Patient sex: M
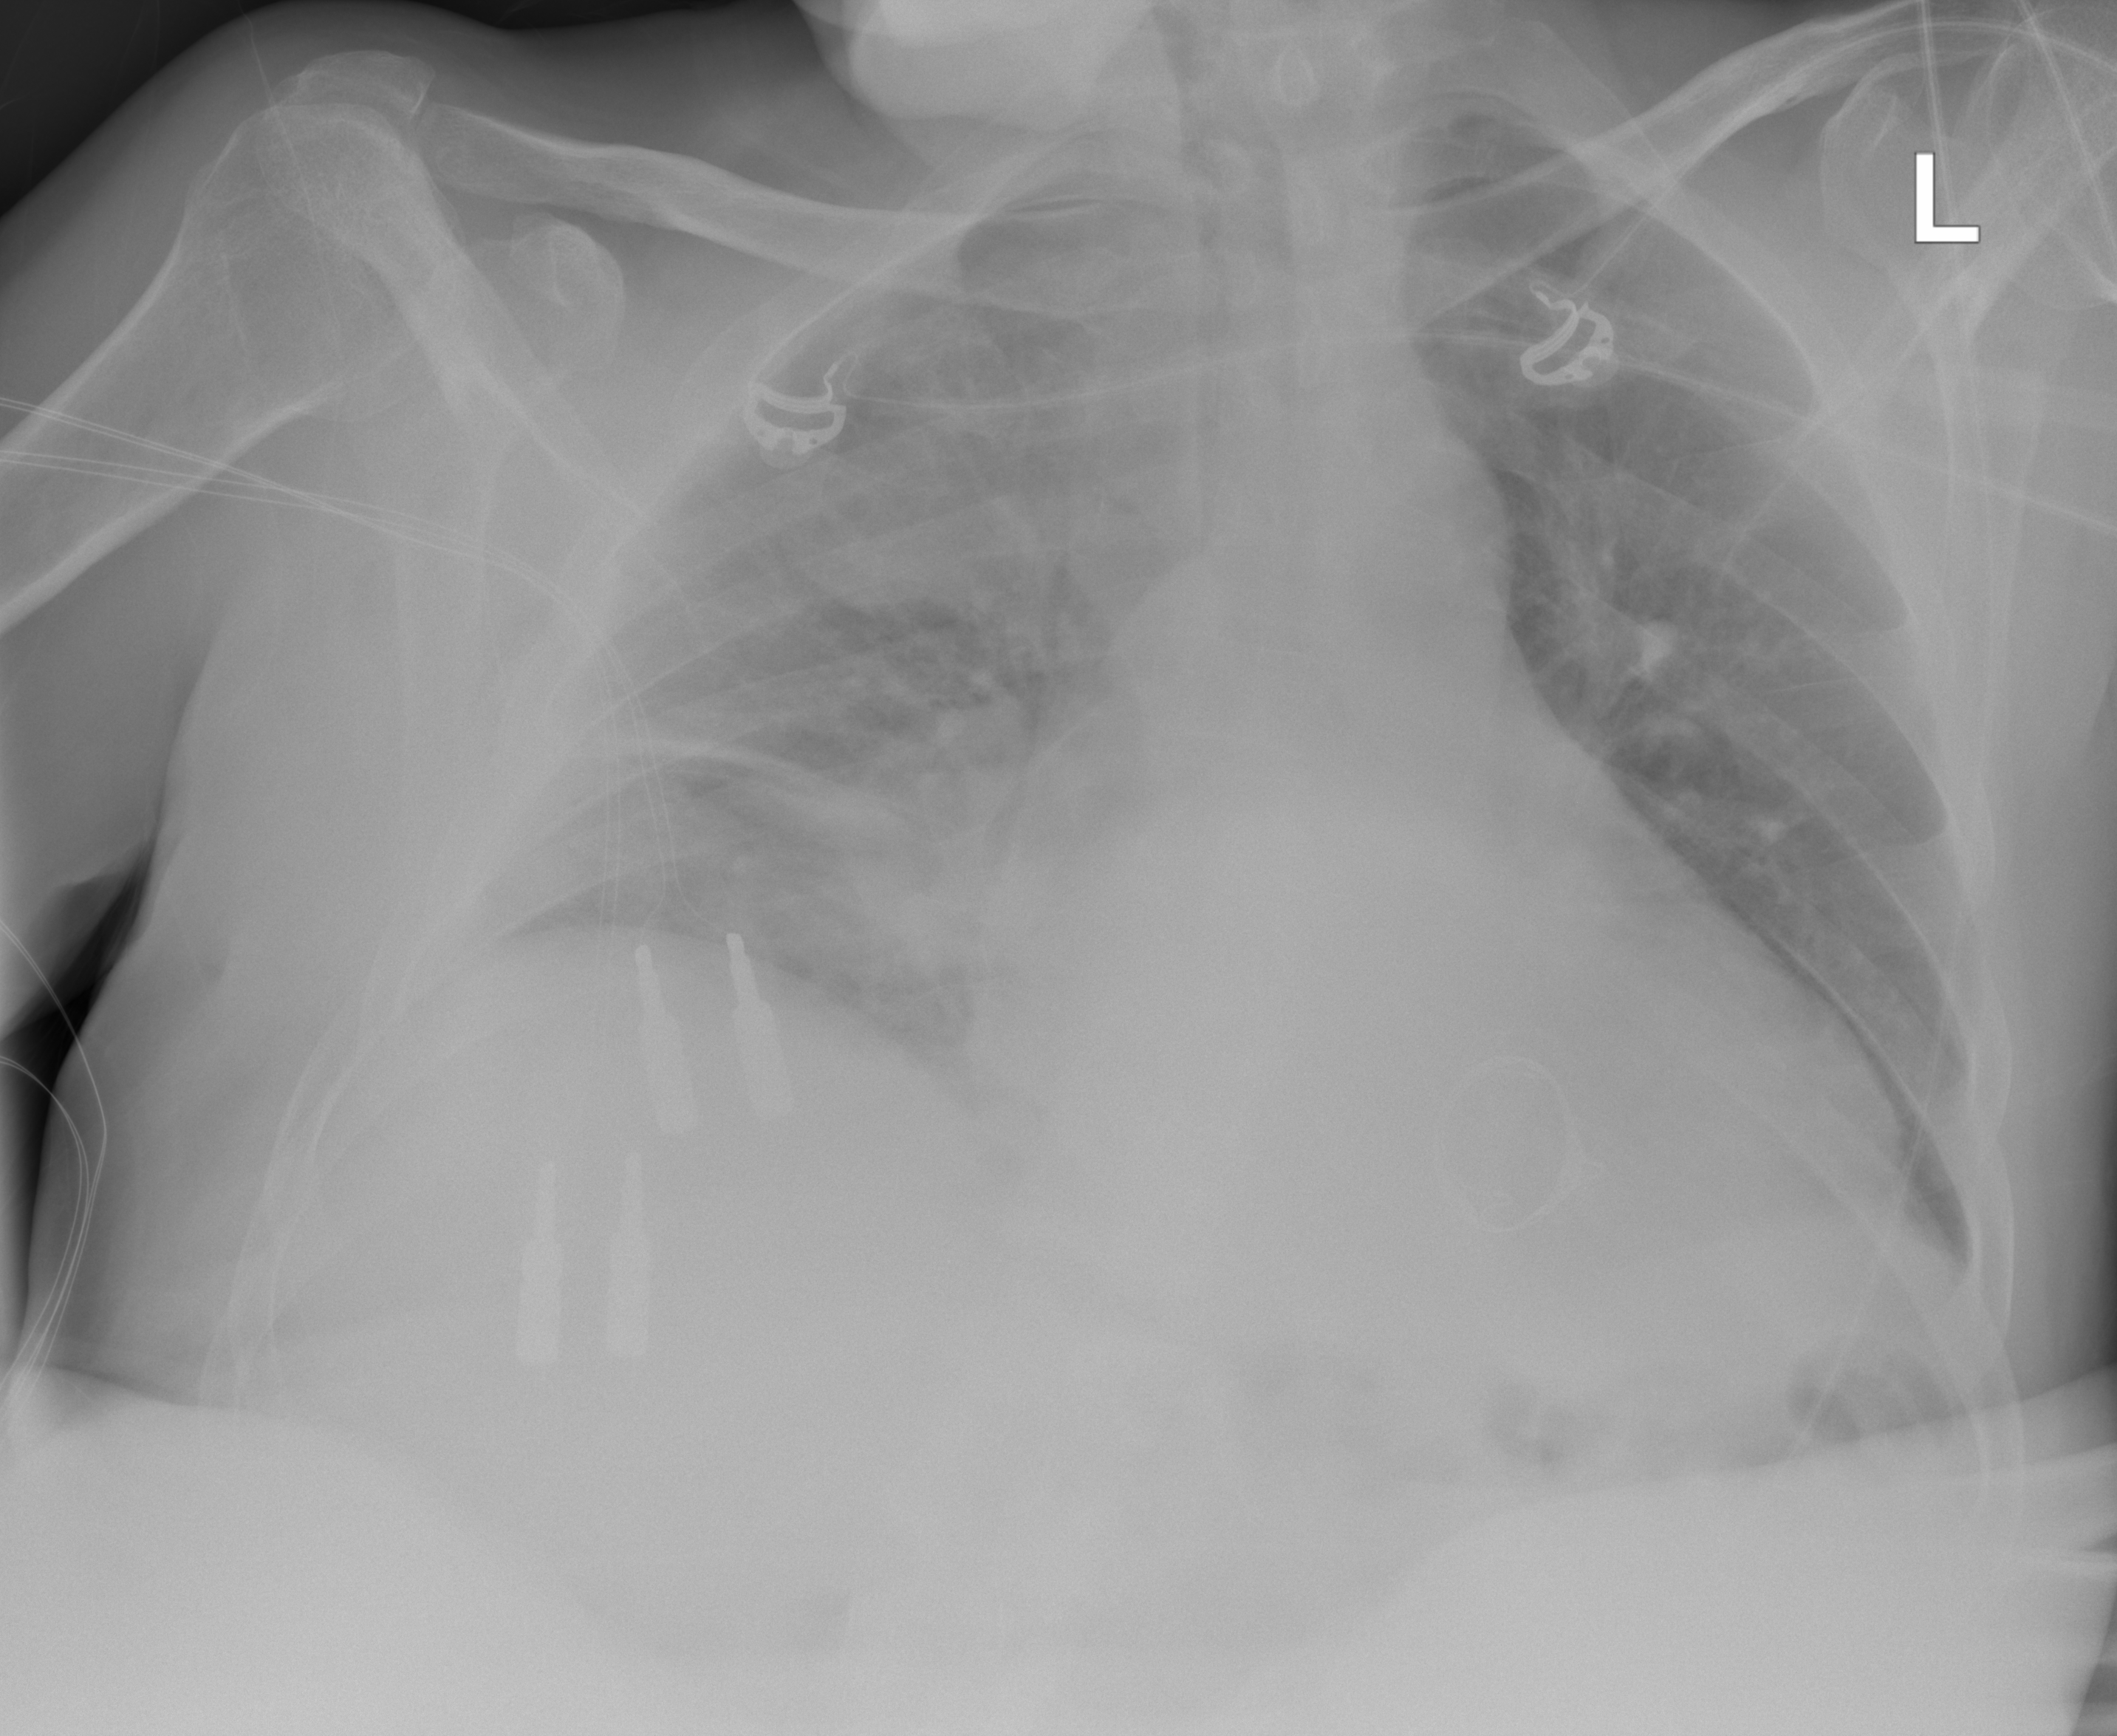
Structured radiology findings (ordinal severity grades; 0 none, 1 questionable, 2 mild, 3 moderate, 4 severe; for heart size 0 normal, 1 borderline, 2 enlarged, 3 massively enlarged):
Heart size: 2
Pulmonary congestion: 2
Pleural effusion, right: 0
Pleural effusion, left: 0
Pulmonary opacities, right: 2
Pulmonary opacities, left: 0
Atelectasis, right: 2
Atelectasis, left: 2